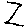
Label: zigzag